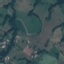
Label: Pasture